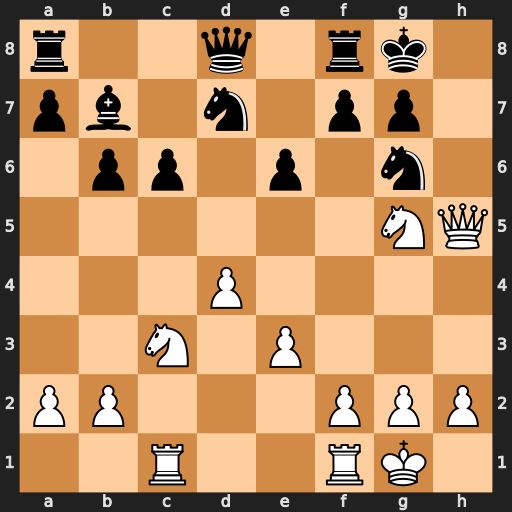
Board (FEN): r2q1rk1/pb1n1pp1/1pp1p1n1/6NQ/3P4/2N1P3/PP3PPP/2R2RK1
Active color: w
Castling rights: -
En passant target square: -
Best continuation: Qh7#